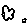
Label: cloud